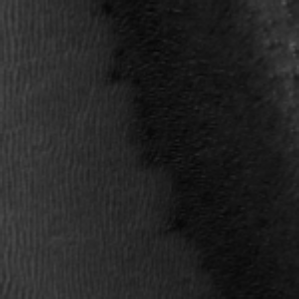
Label: frost